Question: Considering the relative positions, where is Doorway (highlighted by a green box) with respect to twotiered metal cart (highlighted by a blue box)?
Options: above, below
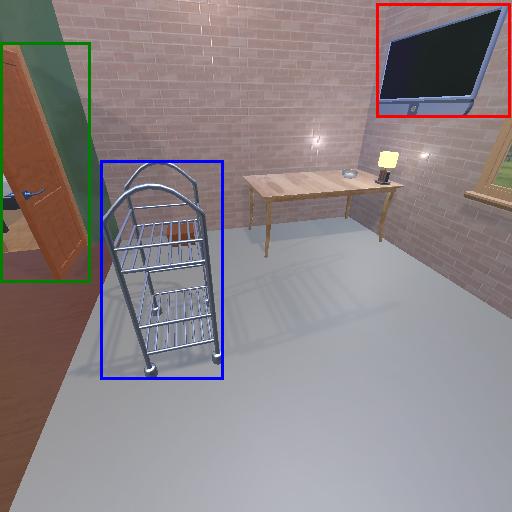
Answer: above